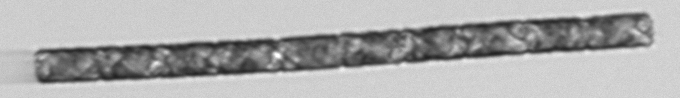
Label: Guinardia_delicatula